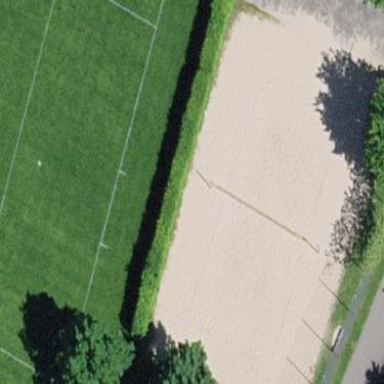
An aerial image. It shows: Sandy pitch for beach volleyball.